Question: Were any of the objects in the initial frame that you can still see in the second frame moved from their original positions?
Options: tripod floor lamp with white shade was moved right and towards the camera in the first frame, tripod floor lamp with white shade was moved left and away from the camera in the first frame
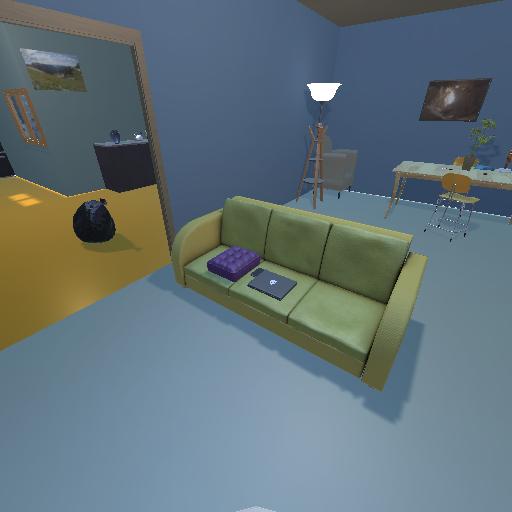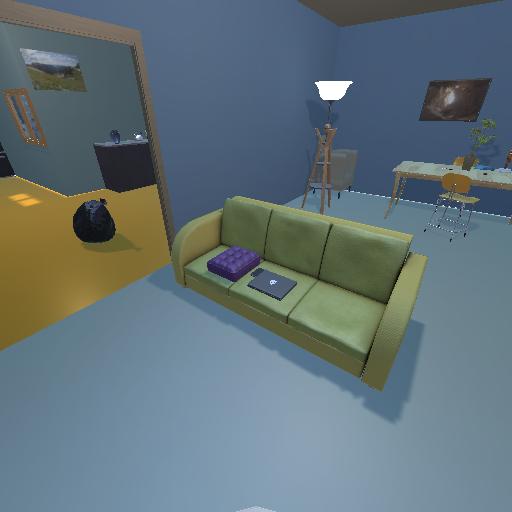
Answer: tripod floor lamp with white shade was moved right and towards the camera in the first frame